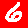
Digit: 6